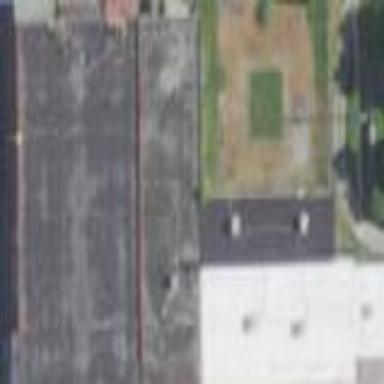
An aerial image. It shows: Commercial building.